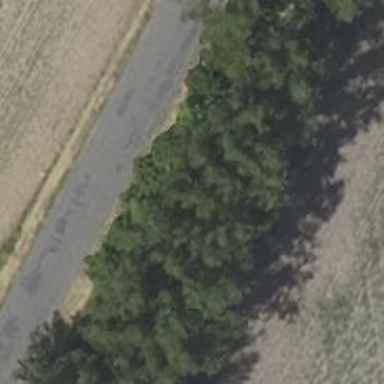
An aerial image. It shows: Row of deciduous broadleaved trees.